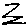
Label: zigzag